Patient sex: F
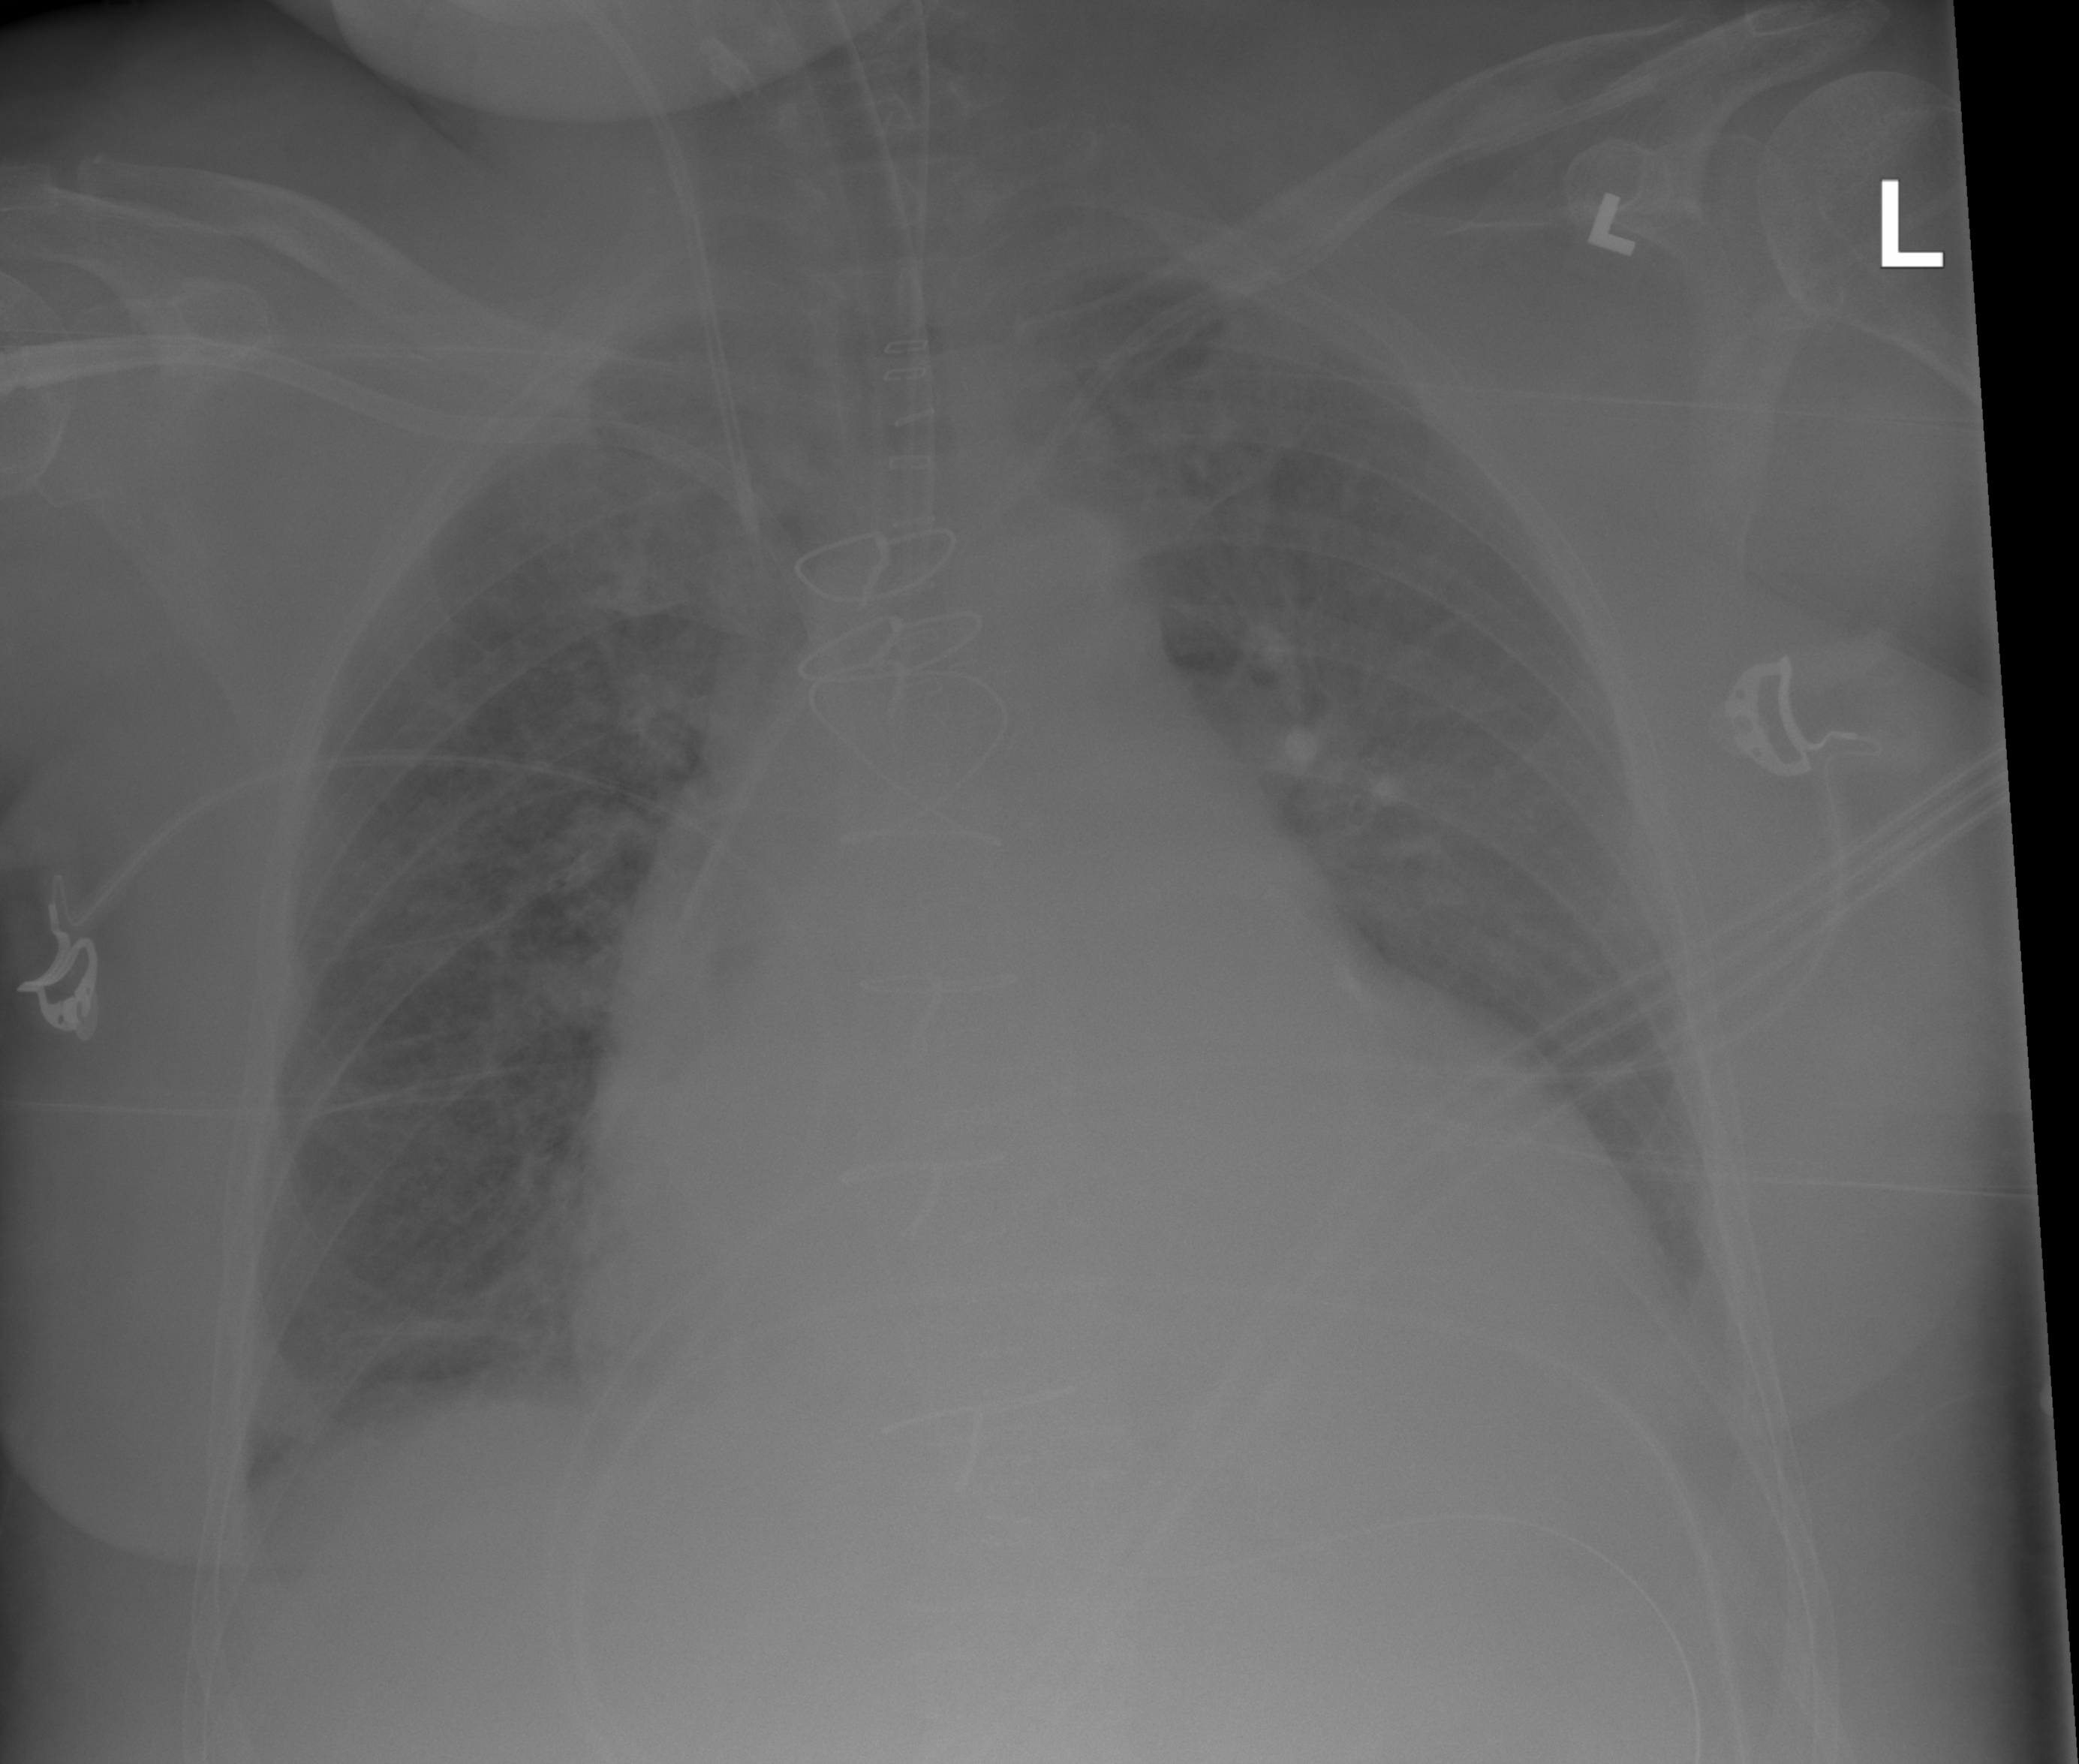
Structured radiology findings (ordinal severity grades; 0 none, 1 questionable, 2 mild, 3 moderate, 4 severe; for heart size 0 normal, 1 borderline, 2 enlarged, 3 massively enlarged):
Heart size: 2
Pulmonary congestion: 3
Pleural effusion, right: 0
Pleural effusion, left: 2
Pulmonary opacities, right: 2
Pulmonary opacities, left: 2
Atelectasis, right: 2
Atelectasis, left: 2